Field crop: maize
Growth stage: 2
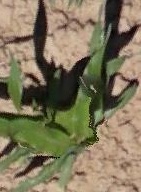
Species: maize